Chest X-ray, PA view. Patient: 27 years old, sex F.
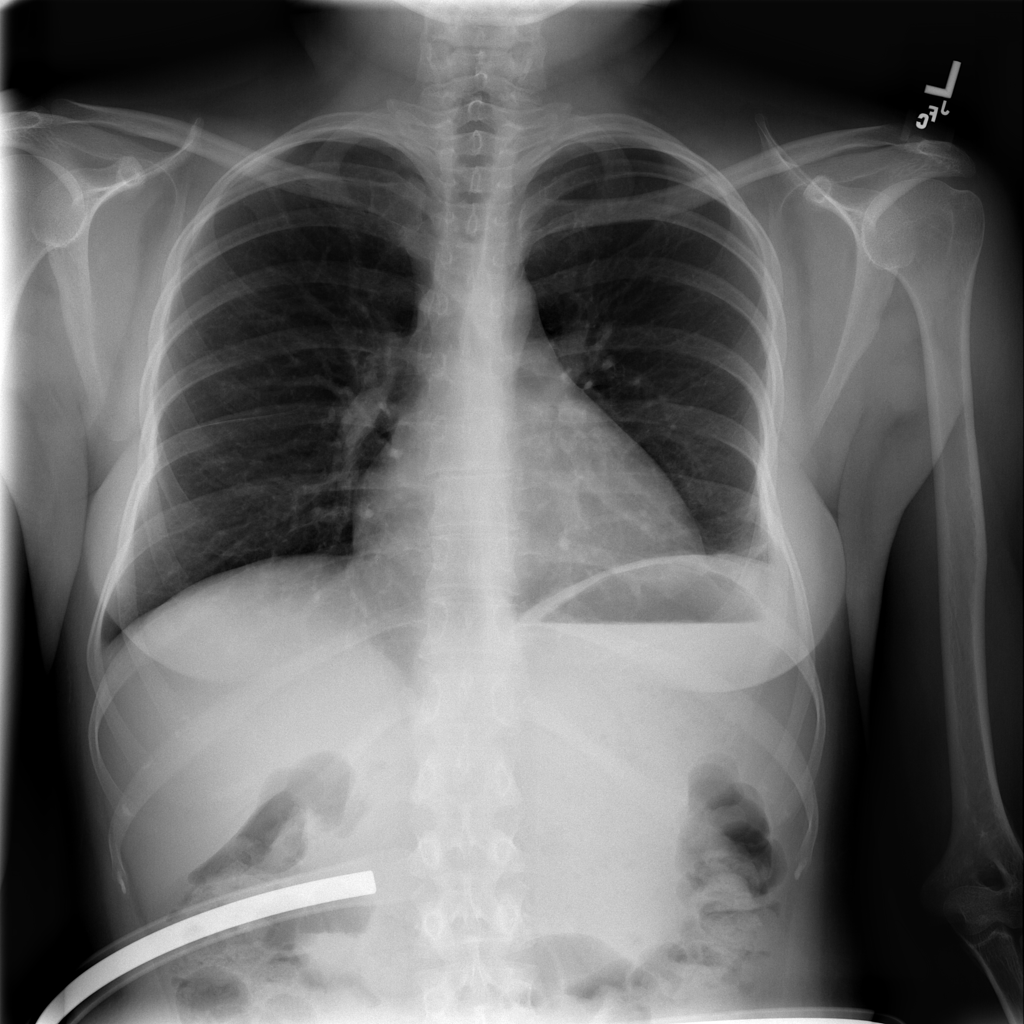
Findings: No Finding